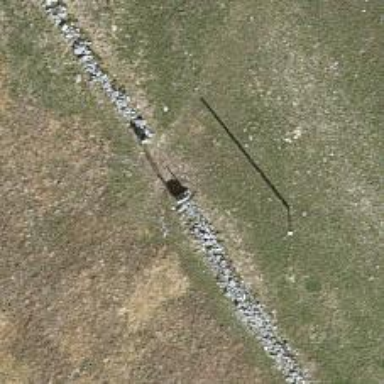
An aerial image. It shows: Wall made of dry stone.